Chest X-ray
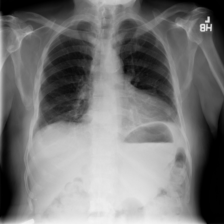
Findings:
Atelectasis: negative
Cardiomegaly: positive
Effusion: negative
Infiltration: negative
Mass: negative
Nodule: negative
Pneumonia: negative
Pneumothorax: negative
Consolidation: negative
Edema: negative
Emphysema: negative
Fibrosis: negative
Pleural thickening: negative
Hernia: negative